Question:
I wish to calculate the total pages based on 2 other criteria, the year and language column.
For example,
how could I calculate the total EN page numbers from 2022?
or the total DE page numbers from 2023?
I have searched on the internet, and found interesting things about google sheet and excel functions: index, match, vlookup ...but i could not find example of what i could use, or maybe i'm just very new at this.
Could anyone please help me?
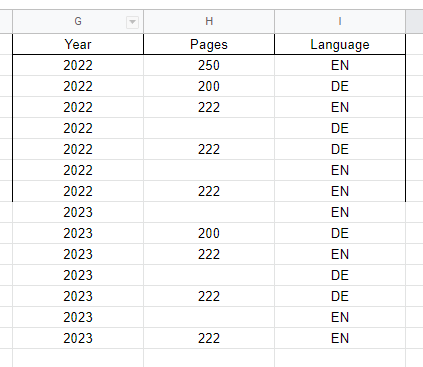
Answer: try:
'''
=SUM(FILTER(H:H; G:G=2022; I:I="DE"))
'''